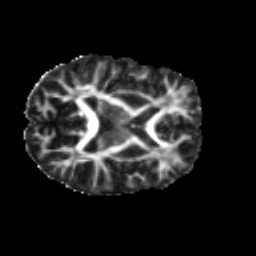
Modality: FA
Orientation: axial
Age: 29
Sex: female
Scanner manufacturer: ge
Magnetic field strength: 3 T
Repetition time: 7.8 s
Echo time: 0.0606 s